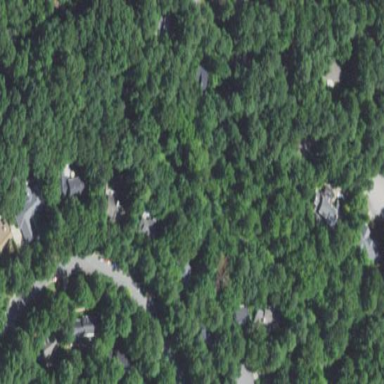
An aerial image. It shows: Mixed woodland with variety of leaf types and cycles.